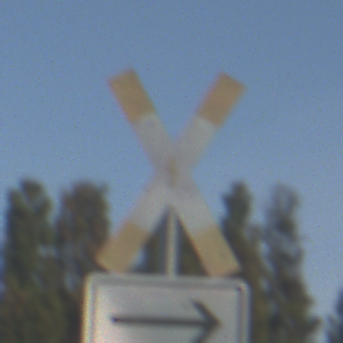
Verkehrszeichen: Andreaskreuz
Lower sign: RichtungsangabeDurchPfeile4
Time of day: SunriseSunset
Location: Outdoor (Suburban)
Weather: PartlyCloudy
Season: NotSpecified
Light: Natural